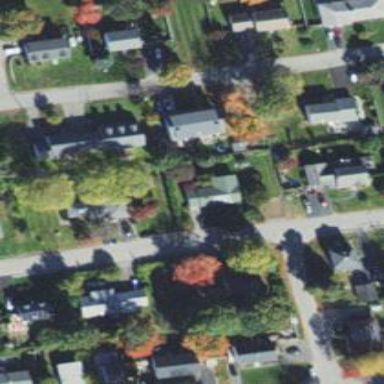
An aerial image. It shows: Driveway.